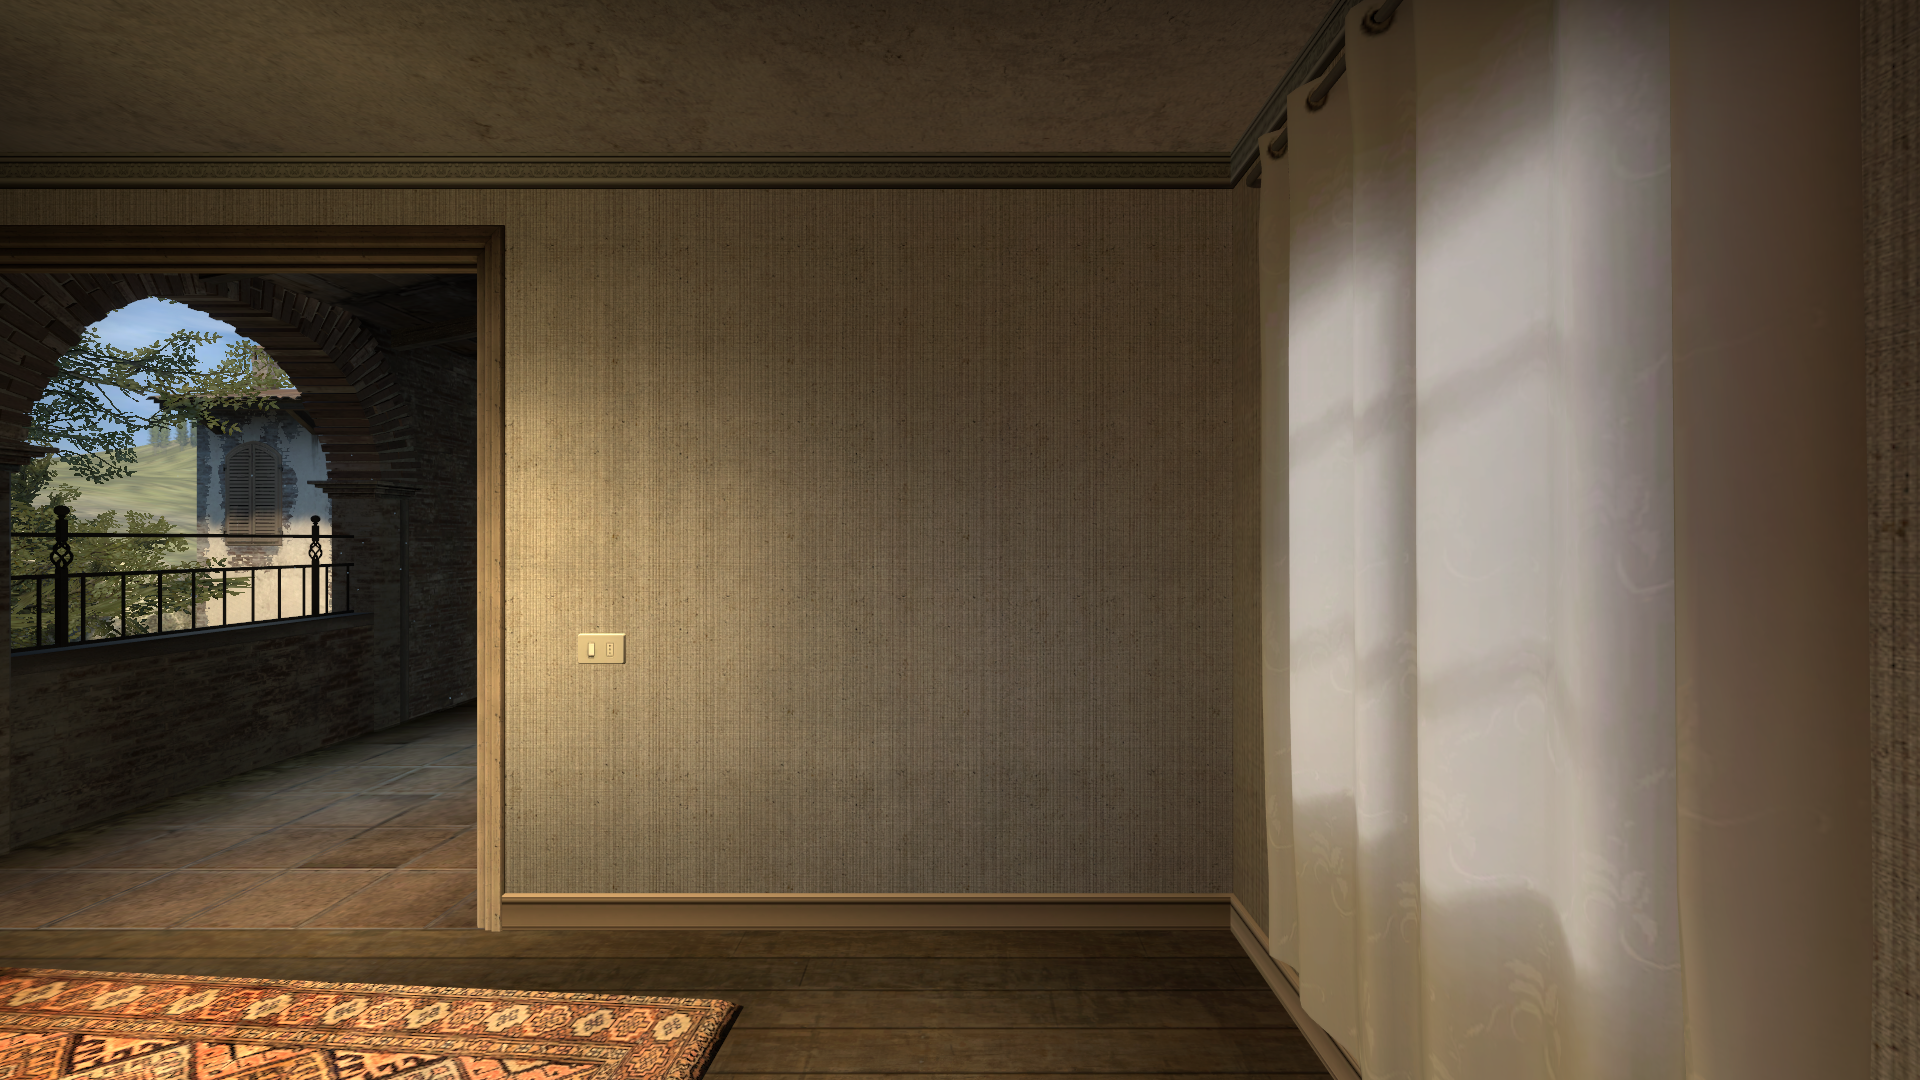
Map: de_inferno